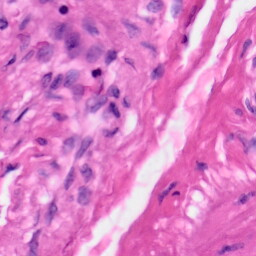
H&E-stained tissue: Skin